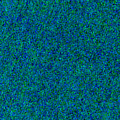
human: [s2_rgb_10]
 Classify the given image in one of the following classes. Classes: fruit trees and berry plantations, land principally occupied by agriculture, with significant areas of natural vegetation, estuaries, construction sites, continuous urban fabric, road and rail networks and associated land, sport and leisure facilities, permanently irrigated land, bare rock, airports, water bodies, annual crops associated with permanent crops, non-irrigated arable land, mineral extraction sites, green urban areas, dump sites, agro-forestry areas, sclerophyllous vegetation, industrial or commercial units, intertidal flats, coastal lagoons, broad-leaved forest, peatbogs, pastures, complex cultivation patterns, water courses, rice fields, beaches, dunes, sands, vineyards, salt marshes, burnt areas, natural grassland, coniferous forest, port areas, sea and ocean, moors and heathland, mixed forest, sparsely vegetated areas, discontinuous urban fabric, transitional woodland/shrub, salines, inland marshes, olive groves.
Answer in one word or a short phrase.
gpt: sea and ocean